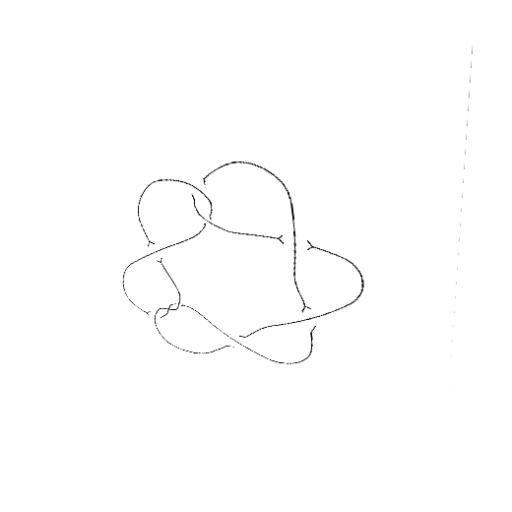
Crossing number: 9